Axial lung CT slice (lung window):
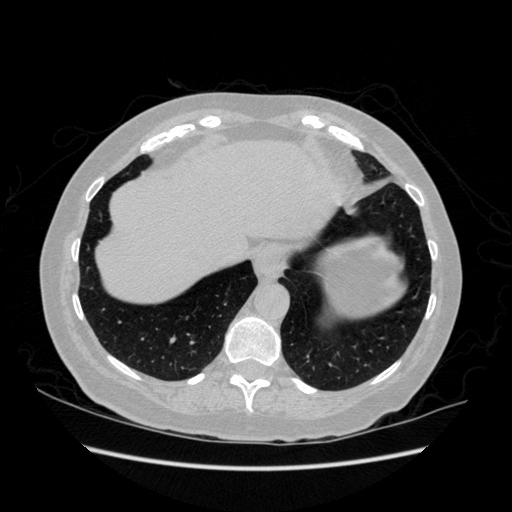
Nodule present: no